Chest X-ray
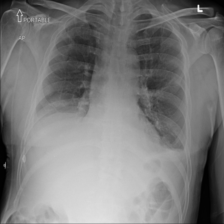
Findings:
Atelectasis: positive
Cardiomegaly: negative
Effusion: positive
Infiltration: negative
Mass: negative
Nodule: negative
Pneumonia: negative
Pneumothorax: negative
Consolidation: negative
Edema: negative
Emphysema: negative
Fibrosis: negative
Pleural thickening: negative
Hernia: negative